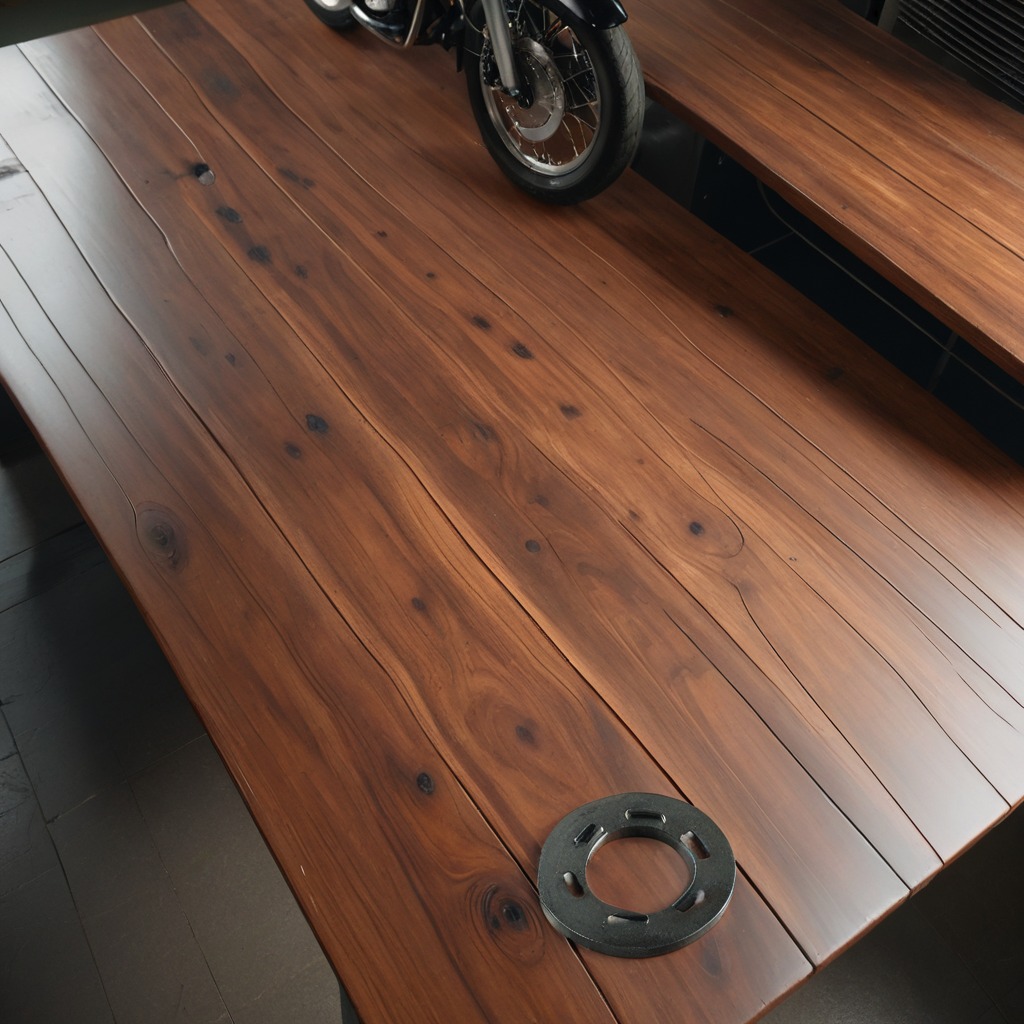
A flat metal washer is lying on the oil-spilled wooden table in a vintage motorcycle garage.